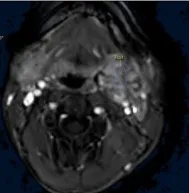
Time-intensity curve (TIC) was progressive ascending type (E, F). Its x-axis represents the time of the enhanced scan, from 0 seconds to 380 seconds, with the extension of time, the curve is on the rise.
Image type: radiology (mri)